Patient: sex M, age 60
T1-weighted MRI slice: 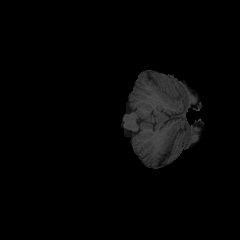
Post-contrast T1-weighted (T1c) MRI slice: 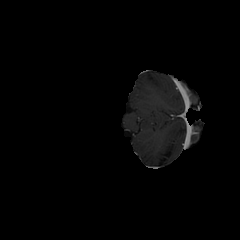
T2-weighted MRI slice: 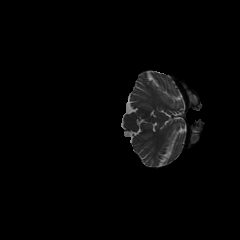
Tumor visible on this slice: no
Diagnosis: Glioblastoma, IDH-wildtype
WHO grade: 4